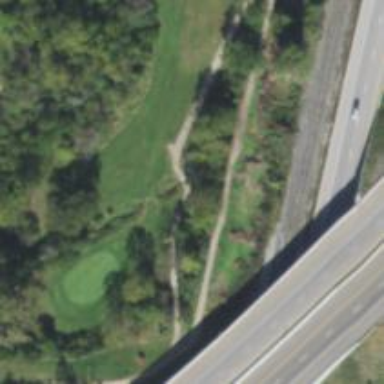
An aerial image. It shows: Path for both road and golf.